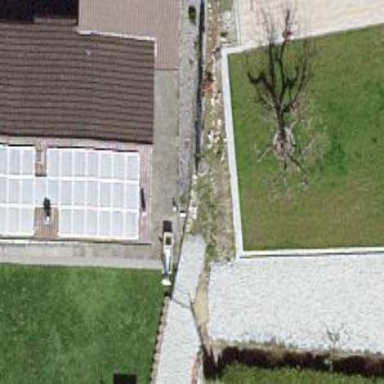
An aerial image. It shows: Hedge barrier.